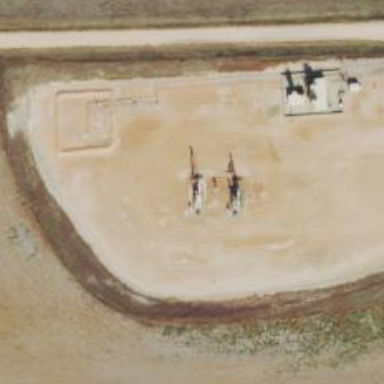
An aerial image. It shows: Petroleum well.